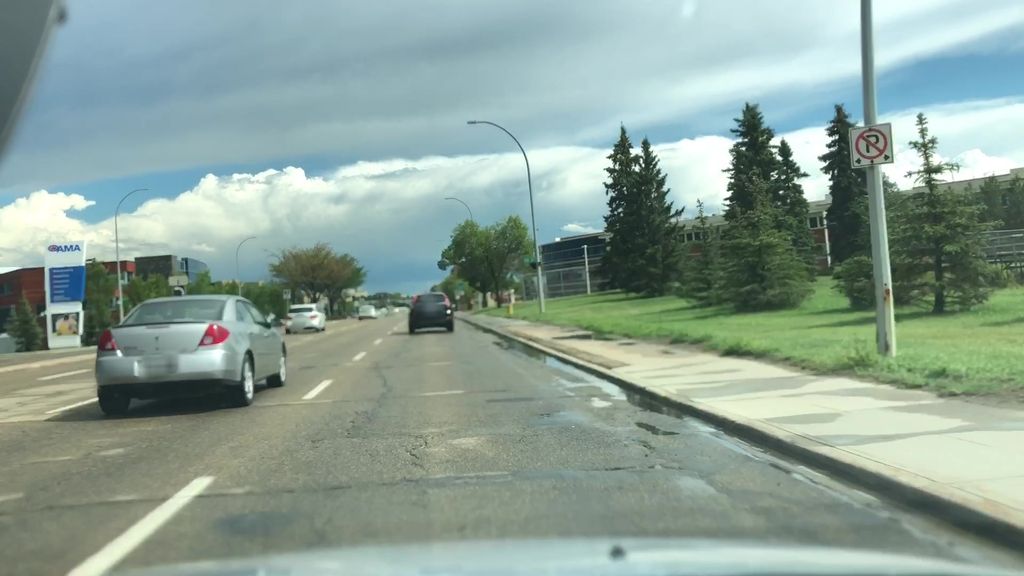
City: edmonton